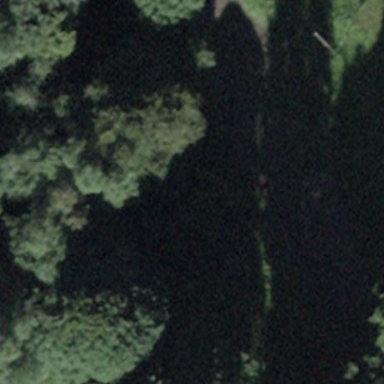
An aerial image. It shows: Forest area.